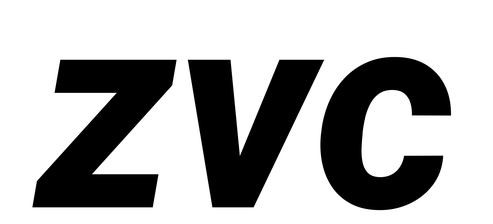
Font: Roboto-Italic_ExtraBold_Italic